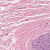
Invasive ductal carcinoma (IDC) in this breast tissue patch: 0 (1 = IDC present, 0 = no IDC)